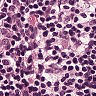
Metastatic tissue present: no